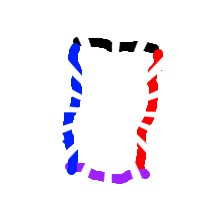
Shape: rectangle